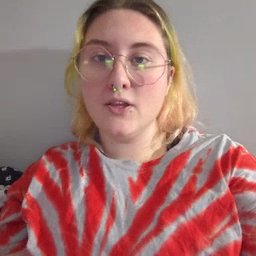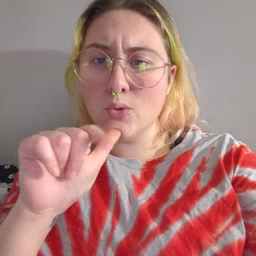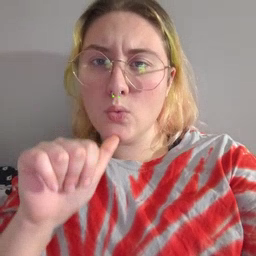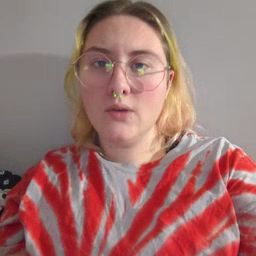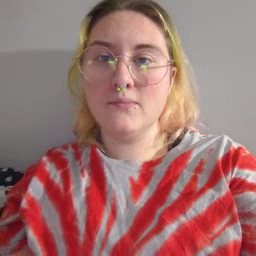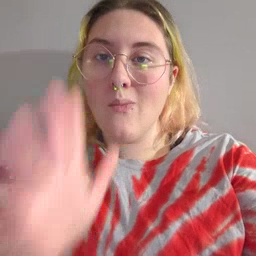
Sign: who